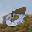
Label: 0